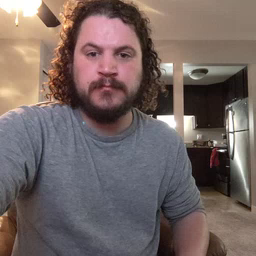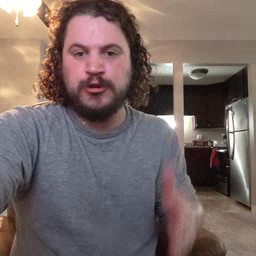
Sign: person